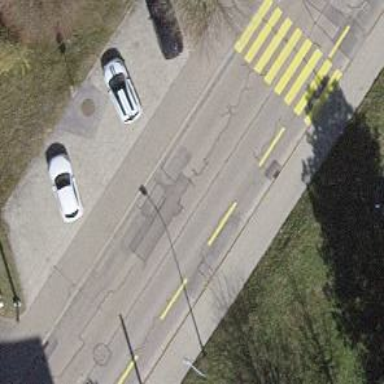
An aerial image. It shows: Parking available on the street side.